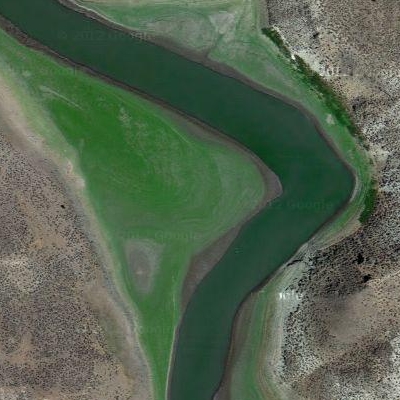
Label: RiverLake